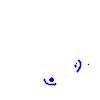
Particle: kaon